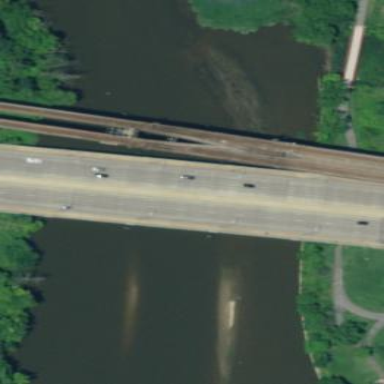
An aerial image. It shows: Man-made bridge.